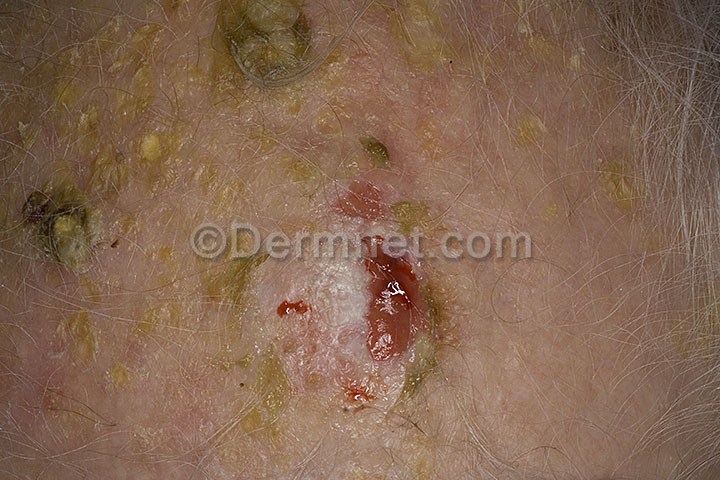
Disease: Actinic Keratosis Basal Cell Carcinoma and other Malignant Lesions